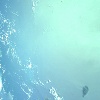
Label: water